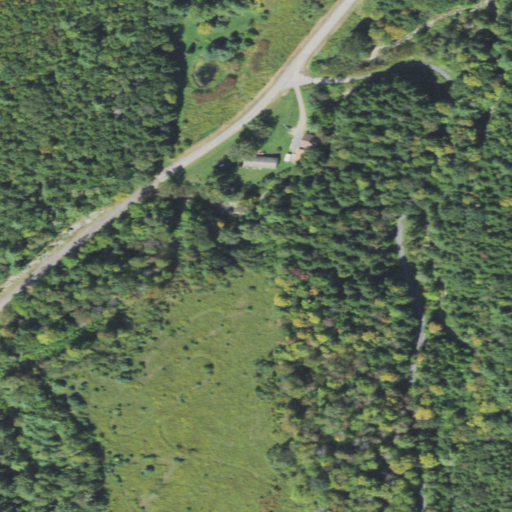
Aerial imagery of valley in Pennsylvania named Gee Hollow containing mixed forest, open development, deciduous forest, evergreen forest, pasture, and low intensity development